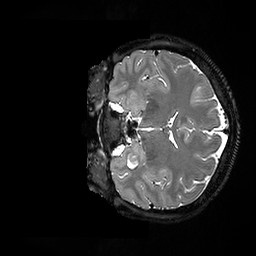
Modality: T2w
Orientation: coronal
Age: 22
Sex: female
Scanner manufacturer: ge
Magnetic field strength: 3 T
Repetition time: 3.202 s
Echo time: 0.06629 s